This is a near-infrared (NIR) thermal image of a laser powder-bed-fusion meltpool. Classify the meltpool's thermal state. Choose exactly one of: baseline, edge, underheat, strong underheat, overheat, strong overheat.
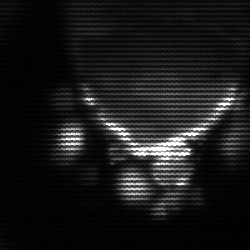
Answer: baseline